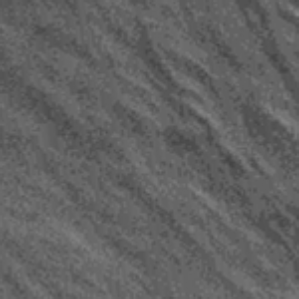
Label: frost